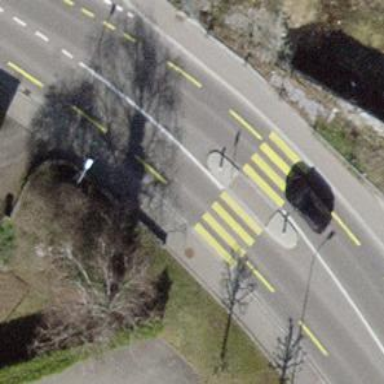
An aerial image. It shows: Primary highway with asphalt surface and soft cycle lane.